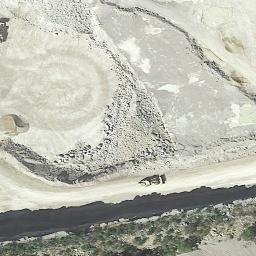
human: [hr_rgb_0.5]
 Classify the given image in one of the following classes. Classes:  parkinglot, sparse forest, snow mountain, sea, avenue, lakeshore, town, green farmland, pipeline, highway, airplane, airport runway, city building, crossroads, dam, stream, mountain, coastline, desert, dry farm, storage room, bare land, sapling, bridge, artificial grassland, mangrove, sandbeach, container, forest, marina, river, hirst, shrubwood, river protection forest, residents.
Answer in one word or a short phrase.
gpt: bare land